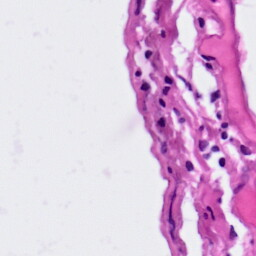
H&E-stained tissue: Lung